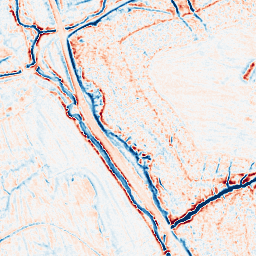
Category: multiscale
Decomposition family: dog_multiscale
Decomposition parameters: sigma_ratio: 1.4
n_scales: 4
base_sigma: 0.5
Upsampling method: bicubic_3x
Upsampling parameters: scale: 3
Upsampling scale: 3